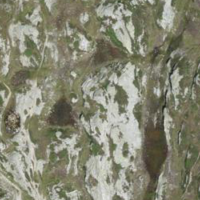
EUNIS habitat code: 31
Species observed at this site:
Arnica montana
Juniperus communis
Campanula barbata